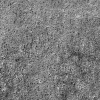
Atmospheric dust classification: not_dusty